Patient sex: F
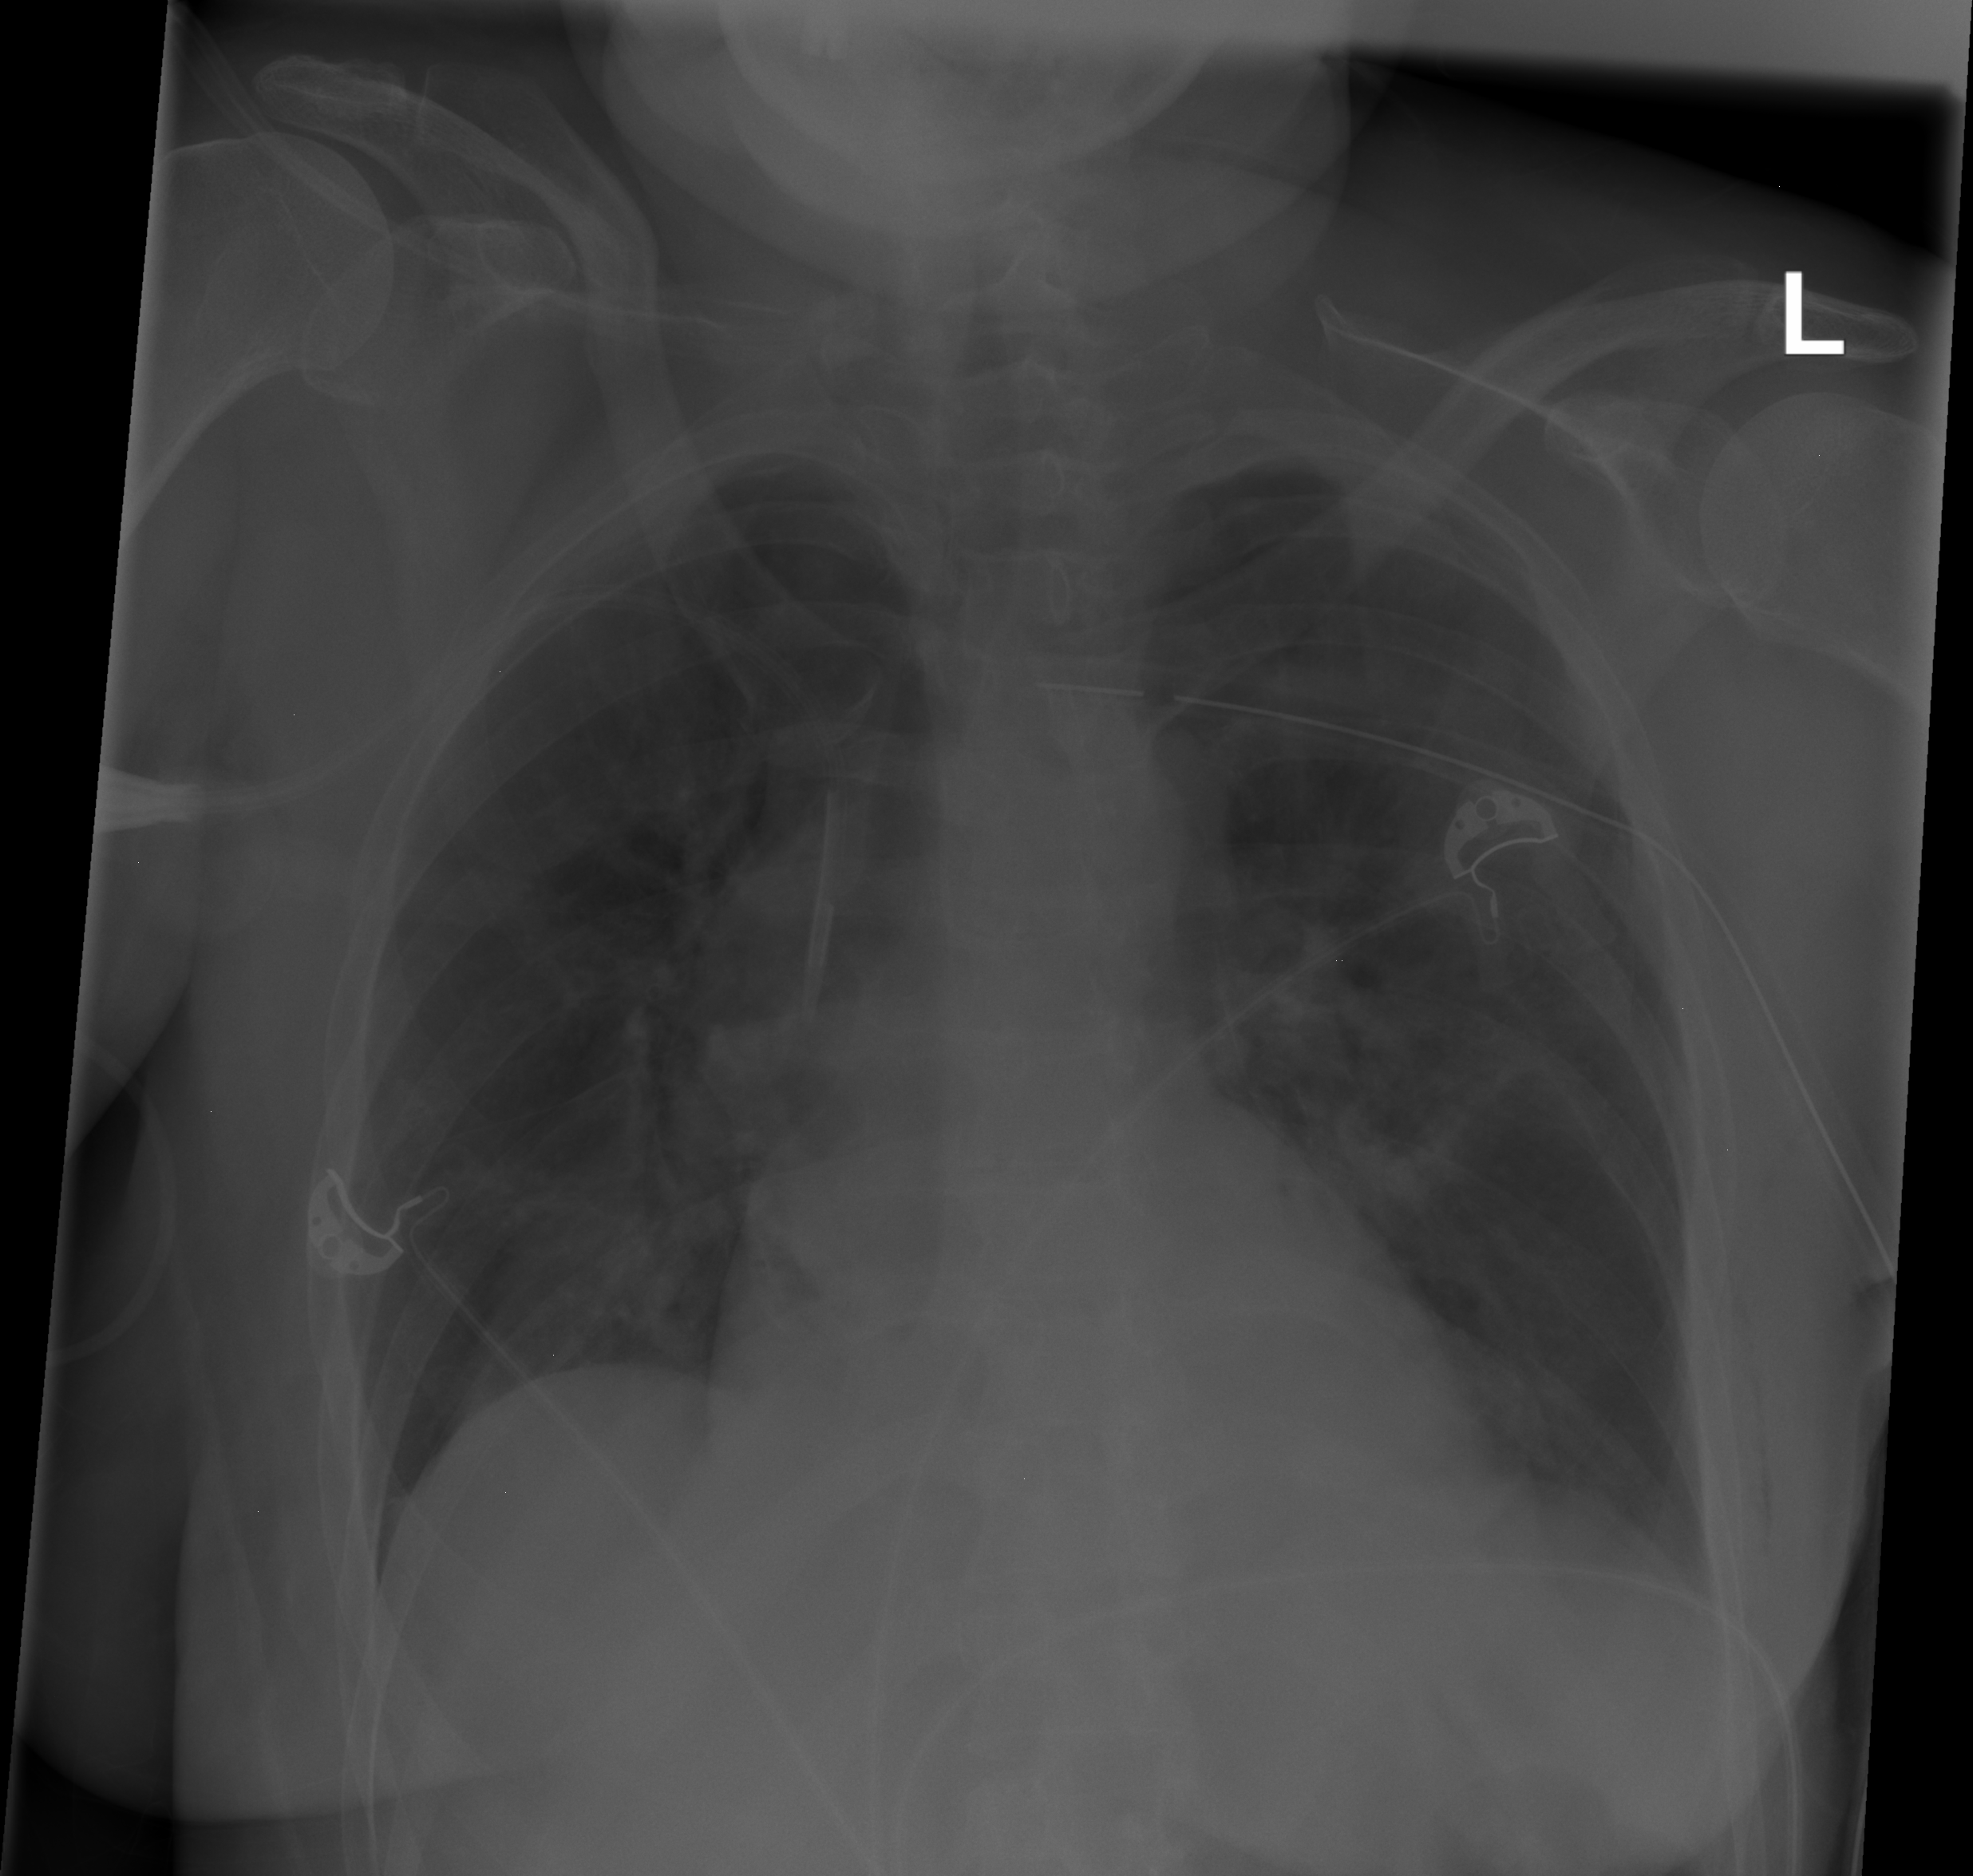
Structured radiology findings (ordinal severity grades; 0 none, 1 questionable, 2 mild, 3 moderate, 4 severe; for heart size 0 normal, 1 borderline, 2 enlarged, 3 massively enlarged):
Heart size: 0
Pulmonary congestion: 0
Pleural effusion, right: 0
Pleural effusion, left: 0
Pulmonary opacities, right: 0
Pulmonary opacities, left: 0
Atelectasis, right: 2
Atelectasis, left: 0